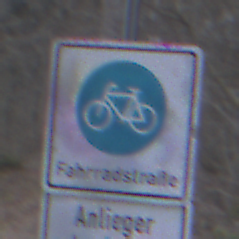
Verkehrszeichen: BeginnFahrradstrasse
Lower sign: PersonengruppenFrei2
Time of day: MorningAfternoon
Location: Outdoor (Nature)
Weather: Overcast
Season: Winter
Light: Natural